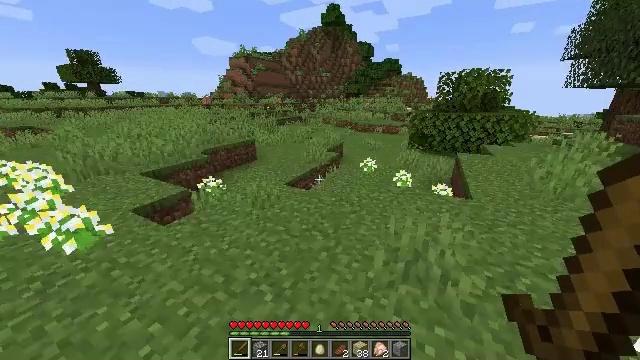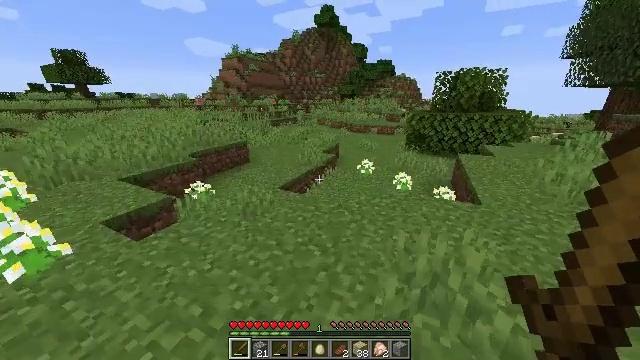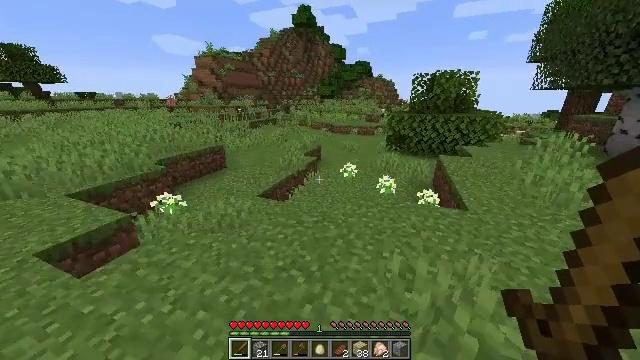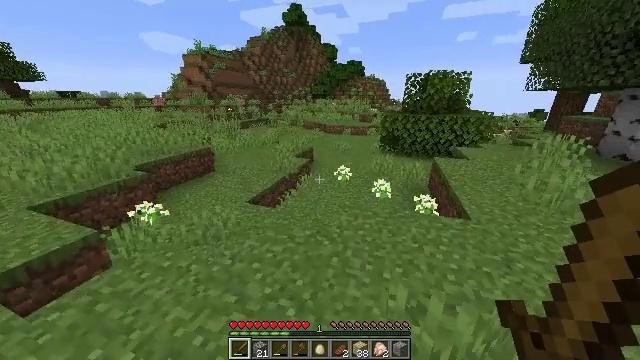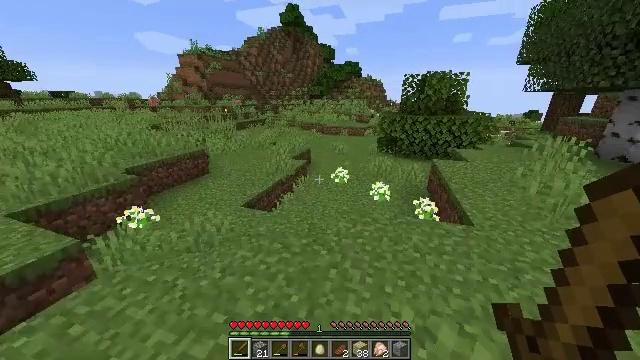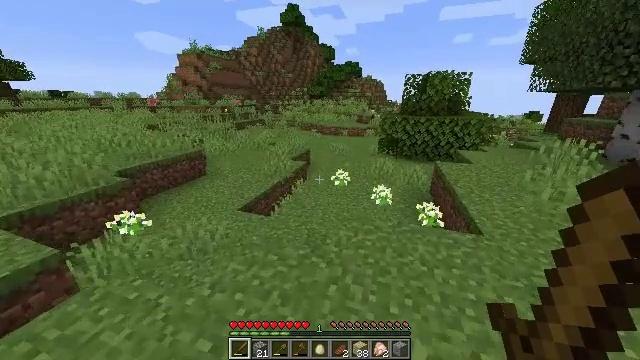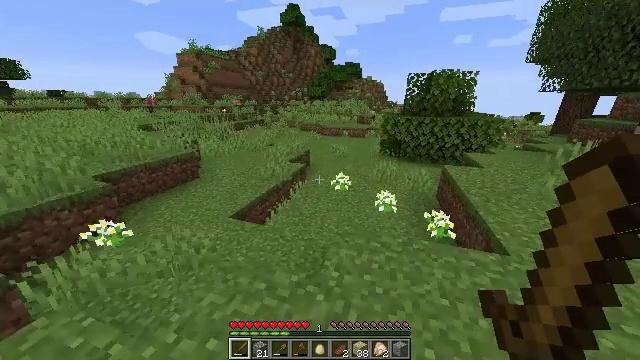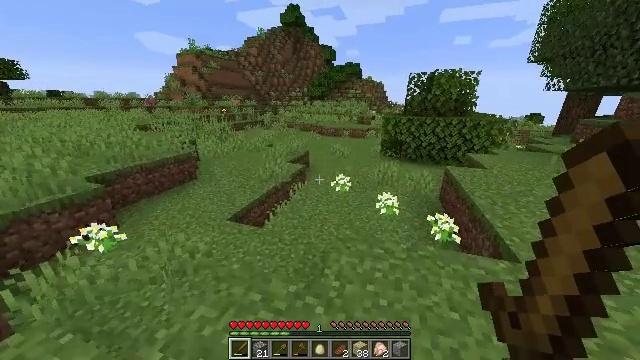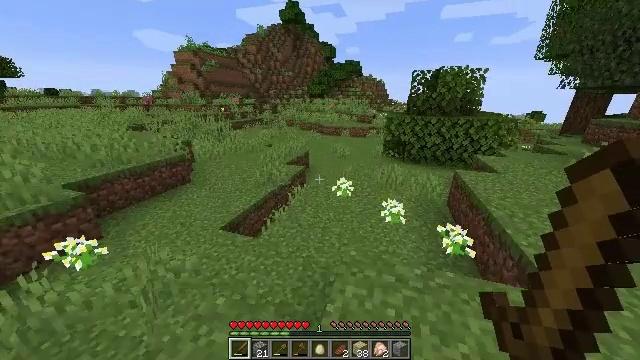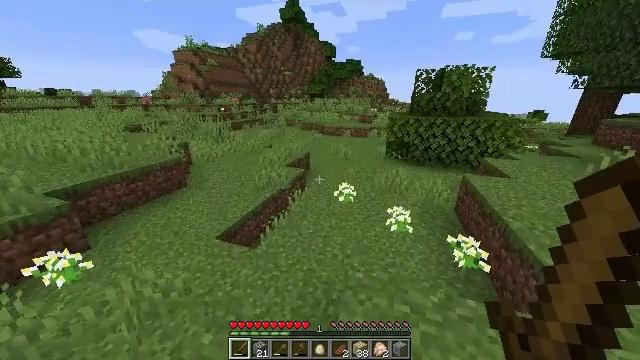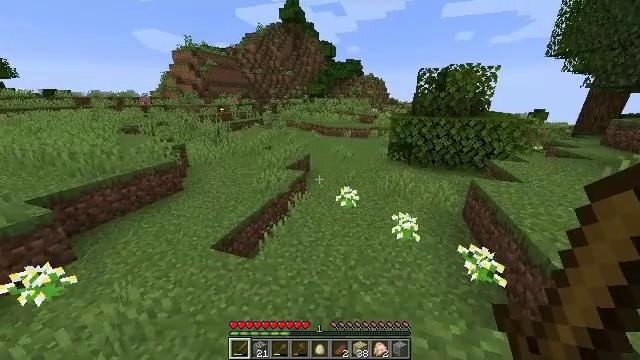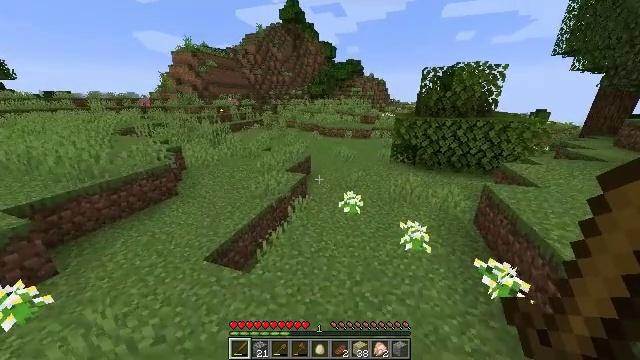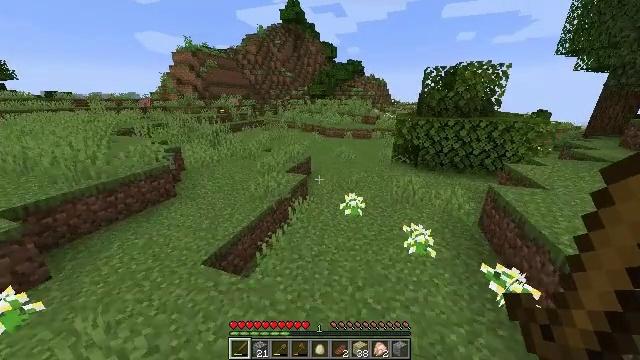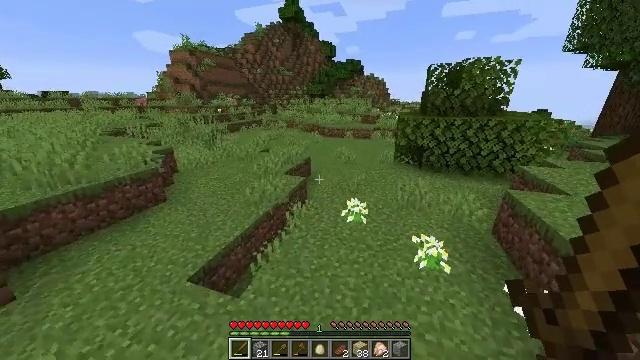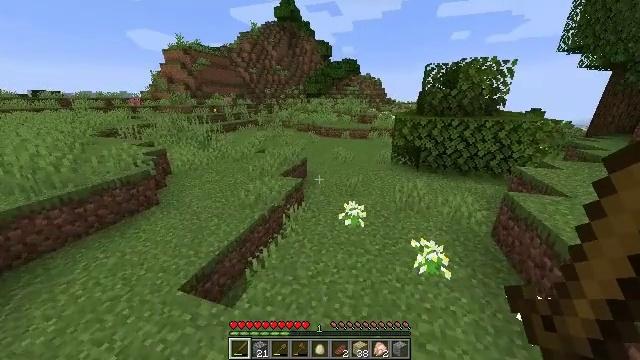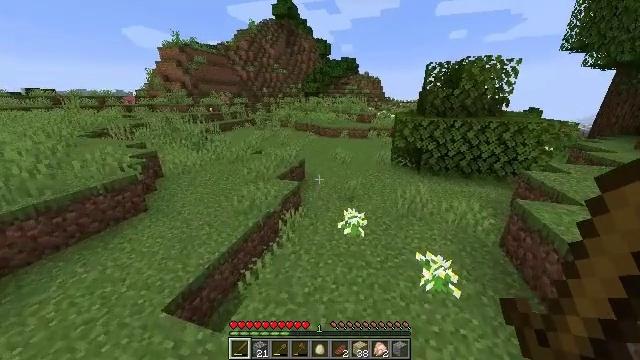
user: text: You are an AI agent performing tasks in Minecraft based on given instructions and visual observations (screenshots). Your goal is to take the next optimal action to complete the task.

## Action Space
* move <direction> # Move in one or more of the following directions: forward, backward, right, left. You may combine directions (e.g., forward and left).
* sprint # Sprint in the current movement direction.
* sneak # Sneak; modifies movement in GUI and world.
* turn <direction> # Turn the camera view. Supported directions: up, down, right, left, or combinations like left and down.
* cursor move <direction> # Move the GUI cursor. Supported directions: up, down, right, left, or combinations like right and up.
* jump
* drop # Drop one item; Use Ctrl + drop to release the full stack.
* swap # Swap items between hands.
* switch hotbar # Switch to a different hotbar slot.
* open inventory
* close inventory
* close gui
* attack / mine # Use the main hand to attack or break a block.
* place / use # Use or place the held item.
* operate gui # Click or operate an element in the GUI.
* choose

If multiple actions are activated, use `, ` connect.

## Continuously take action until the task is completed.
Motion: motion action
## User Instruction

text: Break the birch leaves block.
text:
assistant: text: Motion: move forward, sprint, turn right
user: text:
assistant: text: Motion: move forward, sprint, turn right
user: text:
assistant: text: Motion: move forward, sprint, turn right
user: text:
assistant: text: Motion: move forward, sprint
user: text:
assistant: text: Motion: move forward, sprint
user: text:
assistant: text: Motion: move forward, sprint
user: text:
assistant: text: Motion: move forward, sprint
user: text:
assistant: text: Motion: move forward, sprint
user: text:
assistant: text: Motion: move forward, sprint
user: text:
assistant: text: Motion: move forward, sprint
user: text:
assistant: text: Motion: move forward, sprint
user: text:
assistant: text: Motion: move forward, sprint
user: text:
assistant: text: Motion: move forward, sprint
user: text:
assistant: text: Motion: move forward, sprint
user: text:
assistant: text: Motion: move forward, sprint
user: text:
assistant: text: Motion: move forward, sprint
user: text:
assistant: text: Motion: move forward, sprint
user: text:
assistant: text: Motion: move forward, sprint
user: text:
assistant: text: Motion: move forward, sprint
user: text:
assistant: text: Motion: move forward, sprint
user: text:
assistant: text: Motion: move forward, sprint
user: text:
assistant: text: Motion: move forward, sprint
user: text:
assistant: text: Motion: move forward, sprint, turn right
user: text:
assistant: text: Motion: move forward, sprint, turn right
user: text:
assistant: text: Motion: move forward, sprint, turn right
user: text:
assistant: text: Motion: move forward, sprint, turn right
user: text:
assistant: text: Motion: move forward, sprint, turn right
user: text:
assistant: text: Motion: move forward, sprint
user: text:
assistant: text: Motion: move forward, sprint
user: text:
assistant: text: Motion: move forward, sprint